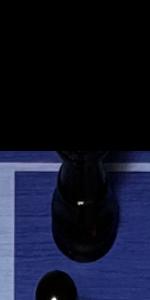
Label: Queen_Black